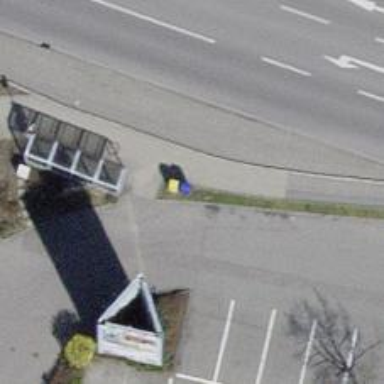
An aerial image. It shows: Pillar post box is available as amenity.